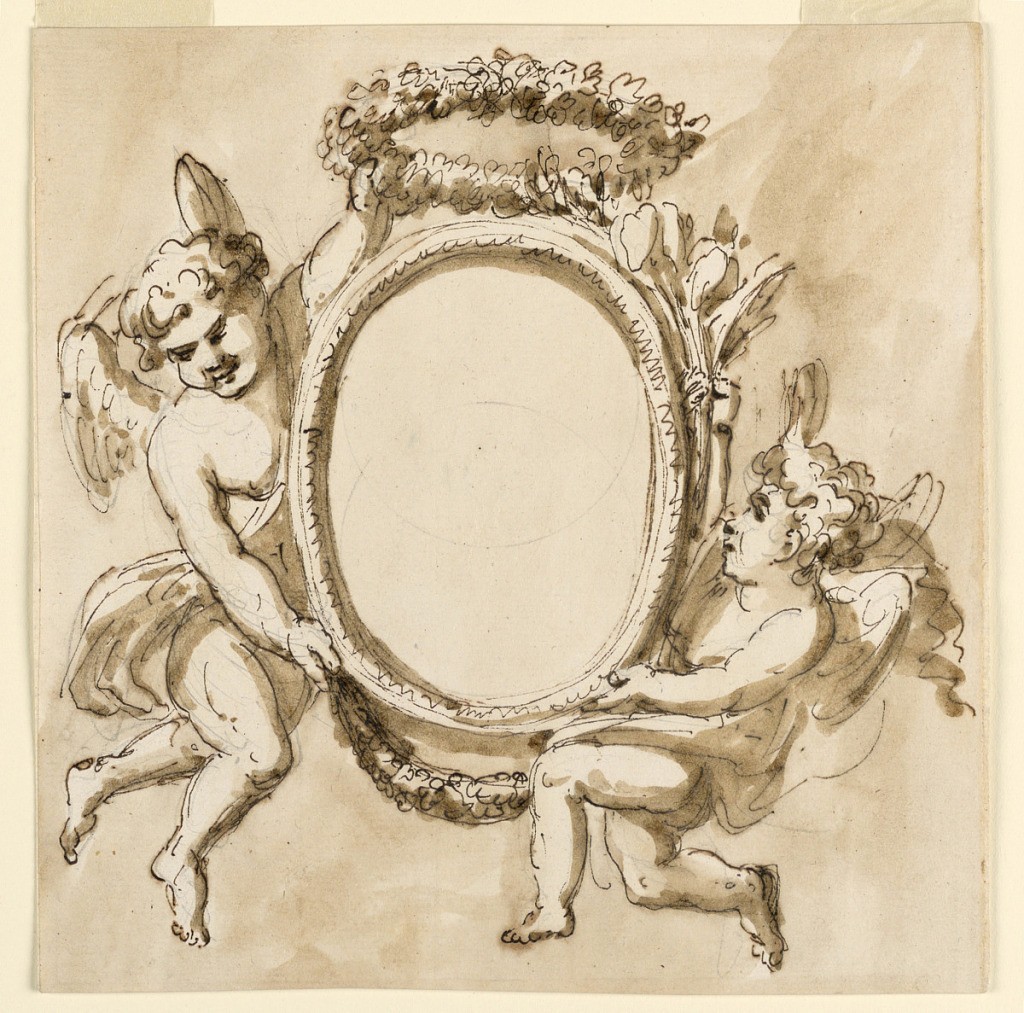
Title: Oval frame supported by two angels
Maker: Giuseppe Barberi, Italian, 1746–1809
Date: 1775–1790
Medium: Pen and brown ink, brush and brown wash, graphite on off-white laid paper, lined
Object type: Drawing
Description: A variation of the motifs as in -1838 with some deviations. The right angel apparently kneels; the legs of the left angel are completely visible. Usual background.